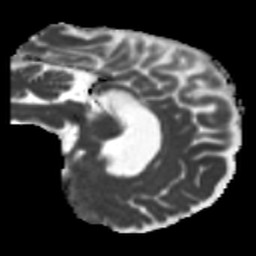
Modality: MD
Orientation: sagittal
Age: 31
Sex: female
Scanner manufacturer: siemens
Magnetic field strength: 3 T
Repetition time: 5.25 s
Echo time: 0.08 s